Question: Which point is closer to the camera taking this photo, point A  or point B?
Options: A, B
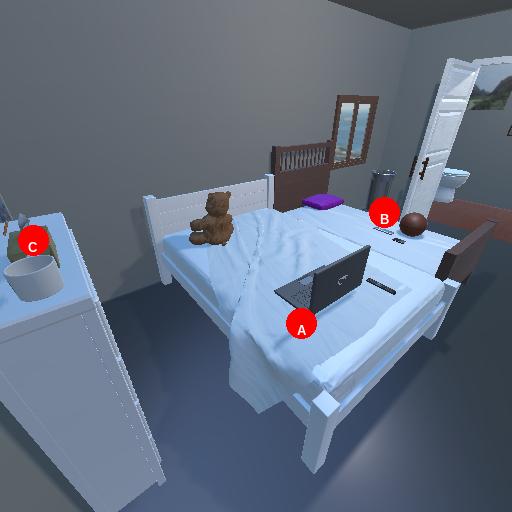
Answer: A